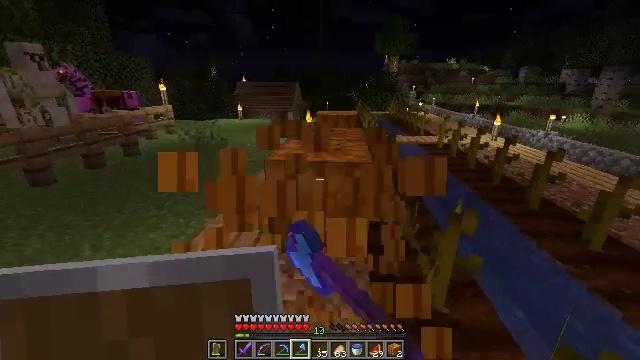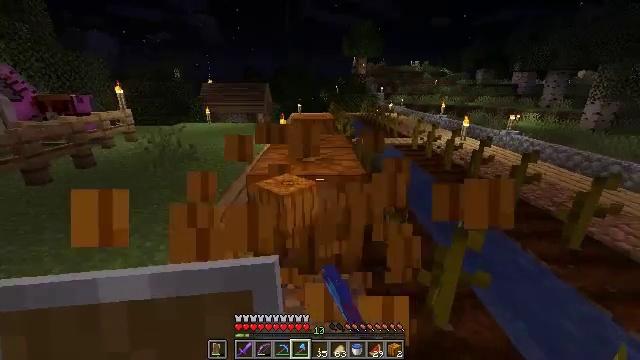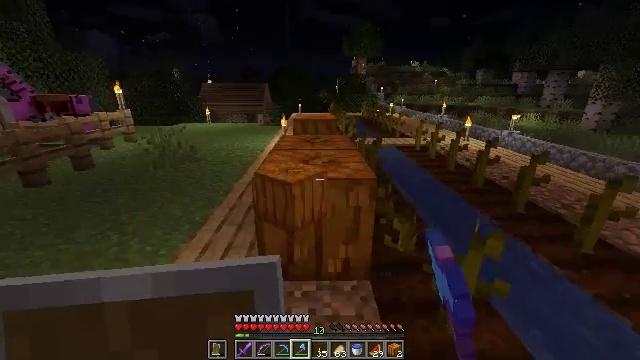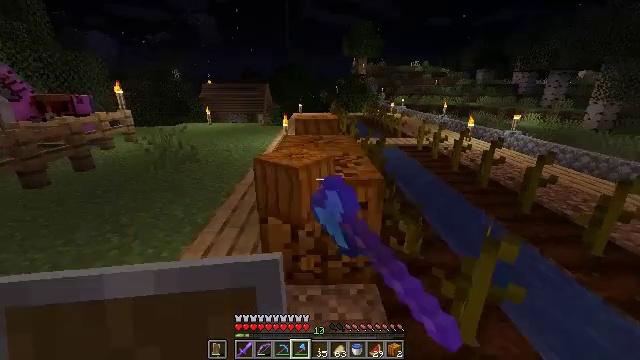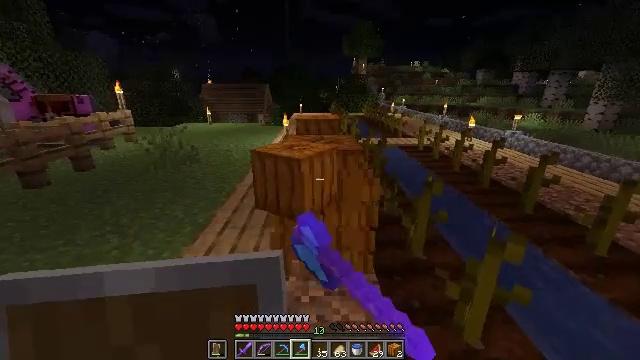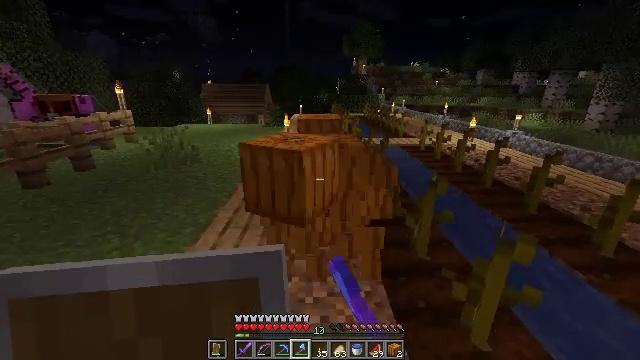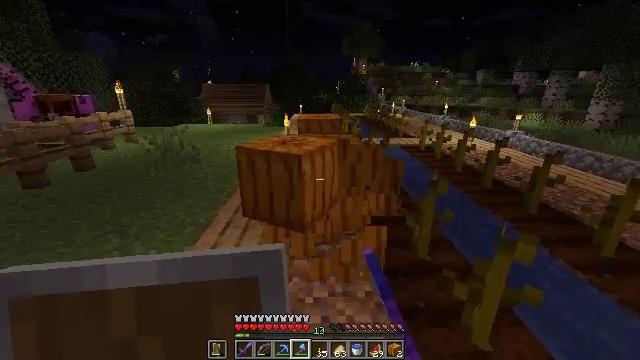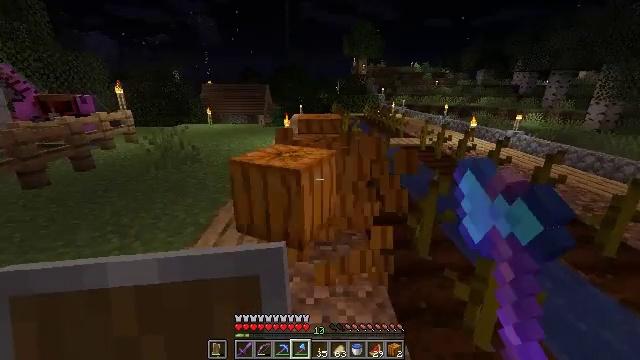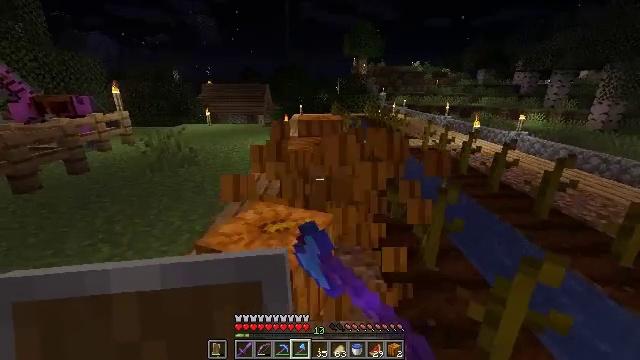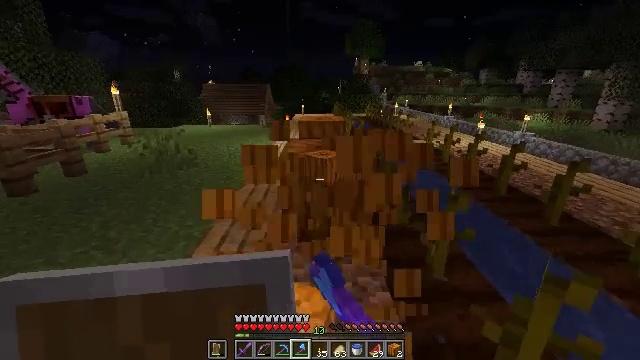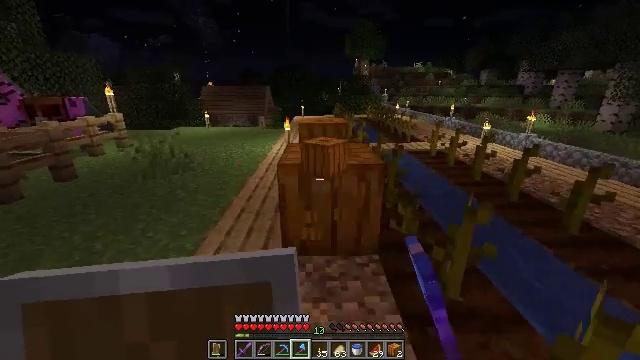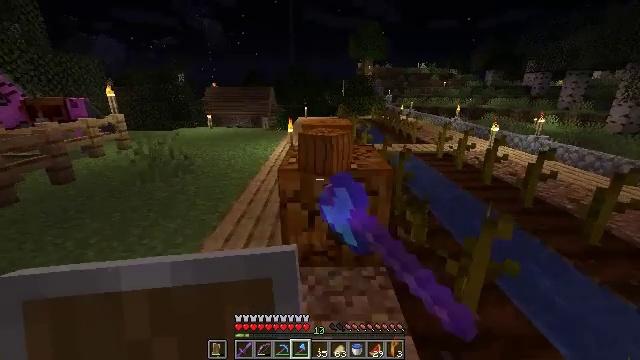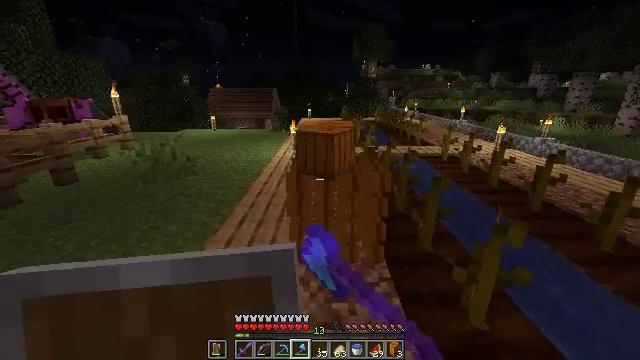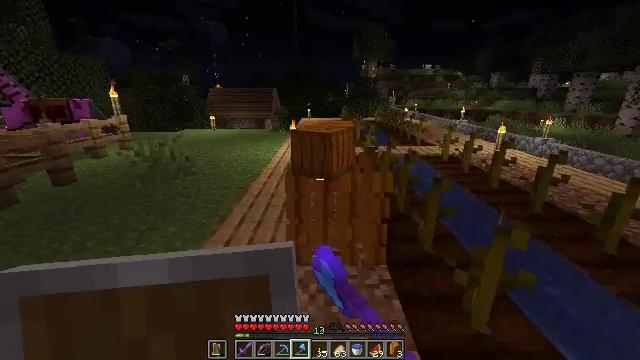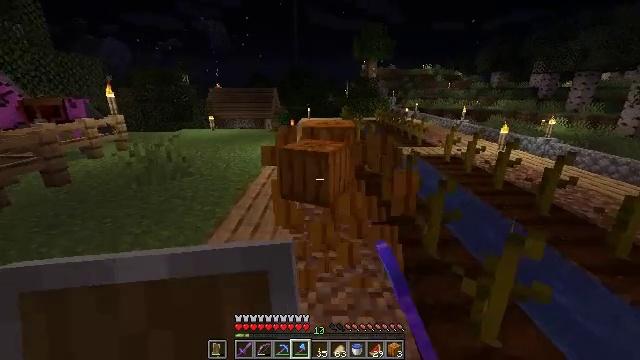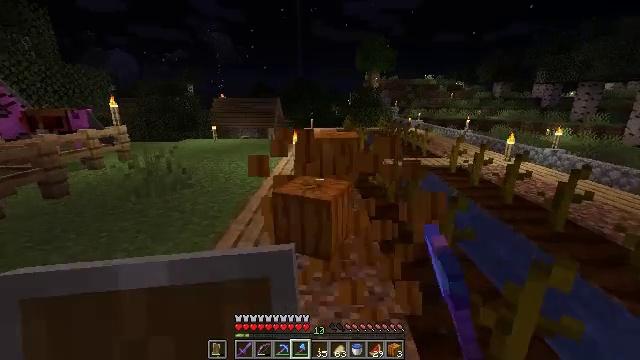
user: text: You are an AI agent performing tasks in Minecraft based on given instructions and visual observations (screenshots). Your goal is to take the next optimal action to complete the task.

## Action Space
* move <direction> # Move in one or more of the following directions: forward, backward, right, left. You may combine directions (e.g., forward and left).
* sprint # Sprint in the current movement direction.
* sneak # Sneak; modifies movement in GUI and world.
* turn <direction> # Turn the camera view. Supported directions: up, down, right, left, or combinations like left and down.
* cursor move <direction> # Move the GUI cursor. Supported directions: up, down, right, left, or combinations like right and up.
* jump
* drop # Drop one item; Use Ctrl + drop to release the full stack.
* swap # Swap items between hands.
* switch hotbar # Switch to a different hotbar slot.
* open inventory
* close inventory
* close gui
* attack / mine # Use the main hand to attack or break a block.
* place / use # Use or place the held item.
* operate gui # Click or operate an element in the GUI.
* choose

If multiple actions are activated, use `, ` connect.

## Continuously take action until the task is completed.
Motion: motion action
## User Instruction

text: Harvest a pumpkin from the field.
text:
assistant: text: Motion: move forward and move left, turn right, attack / mine
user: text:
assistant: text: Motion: attack / mine
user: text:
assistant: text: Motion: attack / mine
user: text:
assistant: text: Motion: attack / mine
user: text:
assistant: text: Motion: attack / mine
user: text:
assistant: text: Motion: attack / mine
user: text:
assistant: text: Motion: move forward, attack / mine
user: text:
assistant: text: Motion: move forward, attack / mine
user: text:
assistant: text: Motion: move forward, attack / mine
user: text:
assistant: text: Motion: move forward, attack / mine
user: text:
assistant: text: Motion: attack / mine
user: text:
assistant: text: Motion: attack / mine
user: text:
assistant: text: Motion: attack / mine
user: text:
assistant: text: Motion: move forward, attack / mine
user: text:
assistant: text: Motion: move forward, turn up, attack / mine
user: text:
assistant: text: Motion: move forward, turn up, attack / mine
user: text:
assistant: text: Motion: move forward, sprint, attack / mine
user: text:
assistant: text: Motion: move forward, sprint, attack / mine
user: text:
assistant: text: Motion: move forward, attack / mine
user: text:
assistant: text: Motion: move forward, turn down, attack / mine
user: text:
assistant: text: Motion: attack / mine
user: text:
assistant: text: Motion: attack / mine
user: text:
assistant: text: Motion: attack / mine
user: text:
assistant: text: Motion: attack / mine
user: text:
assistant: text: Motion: move forward, attack / mine
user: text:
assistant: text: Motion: move forward, attack / mine
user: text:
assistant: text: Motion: move forward, attack / mine
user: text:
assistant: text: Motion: move forward, attack / mine
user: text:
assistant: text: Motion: move forward, sprint
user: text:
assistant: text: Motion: sprint